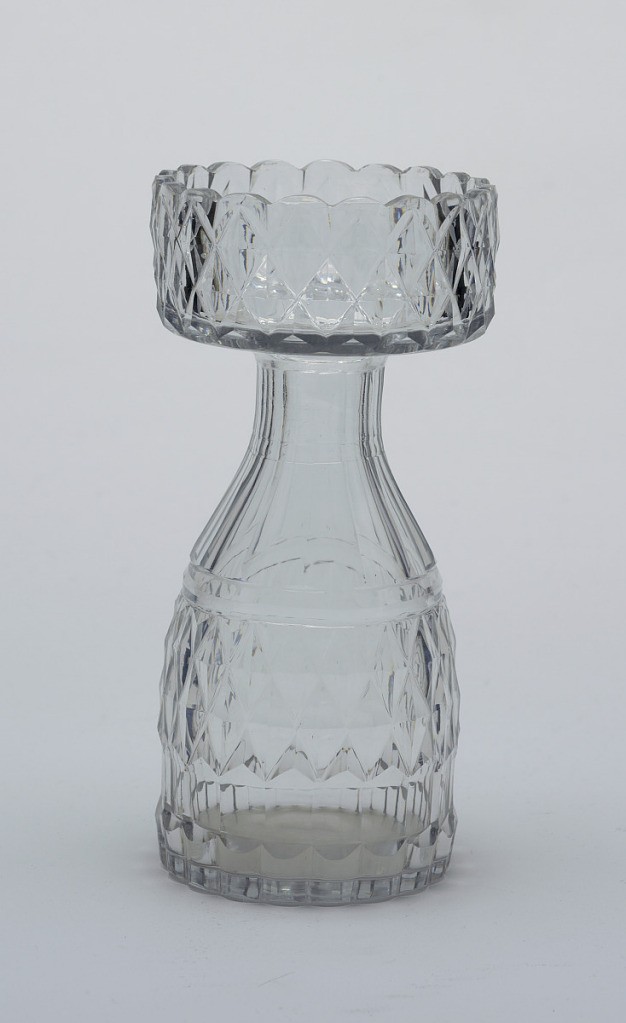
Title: Vase
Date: ca. 1800–10
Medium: glass
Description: Ovoid body tapers to fluted neck, wide flat lip with turned-up rim and scalloped border; body and upper rim cut with diamonds, pillar flutes at base. Hyacinth